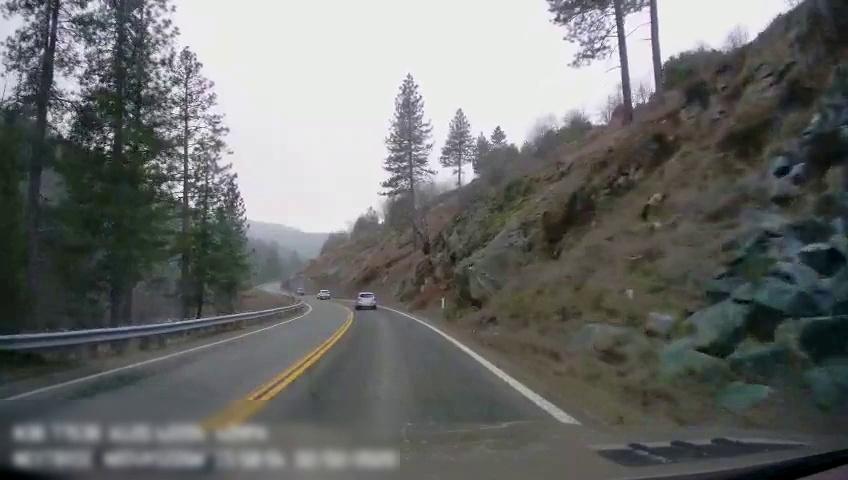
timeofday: Day
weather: Cloudy
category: Drivable Space
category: Vehicles | Car
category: Vehicles | SUV
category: Lanes | Current Lane
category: Lanes | Current Lane
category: Lanes | Opposite Lane